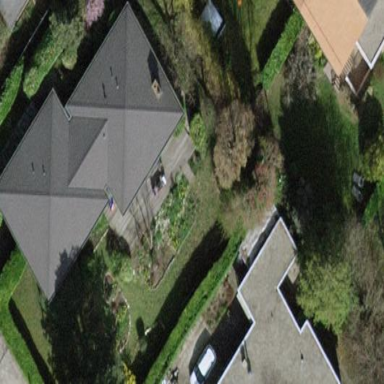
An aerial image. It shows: Garden enclosed by fence.